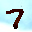
Label: 7